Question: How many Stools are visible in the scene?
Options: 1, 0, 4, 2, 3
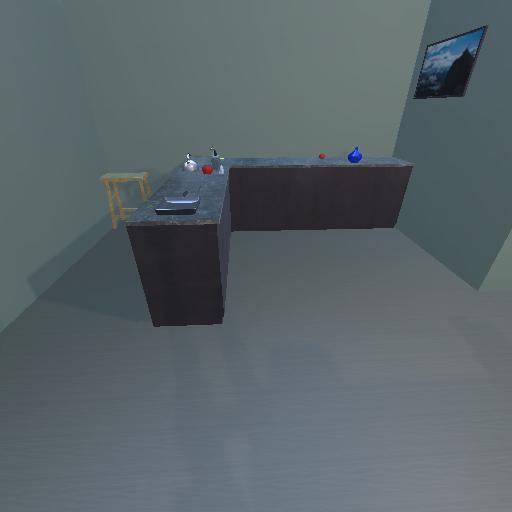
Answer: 1